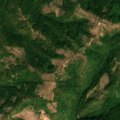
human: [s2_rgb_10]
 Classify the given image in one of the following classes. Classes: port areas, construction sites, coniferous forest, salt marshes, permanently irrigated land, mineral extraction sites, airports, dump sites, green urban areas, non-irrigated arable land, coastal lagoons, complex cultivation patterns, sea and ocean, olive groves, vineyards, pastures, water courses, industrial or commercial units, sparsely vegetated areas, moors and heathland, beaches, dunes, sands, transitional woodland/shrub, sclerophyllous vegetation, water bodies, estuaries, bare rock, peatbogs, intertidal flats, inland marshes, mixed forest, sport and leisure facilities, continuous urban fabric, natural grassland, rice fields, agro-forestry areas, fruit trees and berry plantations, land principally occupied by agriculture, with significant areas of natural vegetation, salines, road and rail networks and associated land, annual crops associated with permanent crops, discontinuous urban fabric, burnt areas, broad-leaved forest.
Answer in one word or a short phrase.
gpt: broad-leaved forest, transitional woodland/shrub